Question: So I'm not sure whether this can be done or not, but I want to highlight certain scatter plot points on my graph whilst still retaining the original axis labels. This is a little snip of my data:-
'''
(0.5,0.525] 272
(0.925,0.95] 116
(0.975,1] 446
(1,1.025] 2840
(1.975,2] 974
(2,2.025] 1400
'''
I have a scatter plot of the first column as my x-axis and the second column as my y-axis. Currently I'm highlighting the points that I want (such as '(1,1.025] 2840'by adding it as a new legend entries series, but to get it to align horizontally with the original data I've had to number all the points from 1 onwards and add the horizontal axis labels that way, so that all the points that are highlighted mask the other points behind it that contain the horizontal data labels. Is there a way of overcoming this without formatting the data for the x-axis numerically? Or a way of incorporating the data labels separately?

Just to illustrate the problem, I've attached an image at the end of this post. The columns mzRange and Frequency on the left handside were used to plot the graphs, whilst the columns on the right handside of the graph were used to highlight the points on the bottom graph. However, as the x-axis is labelled with the bin ranges from the column on the left, it goes up in a numerical fashion as seen with the numbers on the left most column, meaning I have to use the position number of the bins to then place the highlighted points (as seen with the column on the right handside of the graph that goes 18,34,36 etc) which in turn hides the information of the m/z bin range. Hope this makes sense.
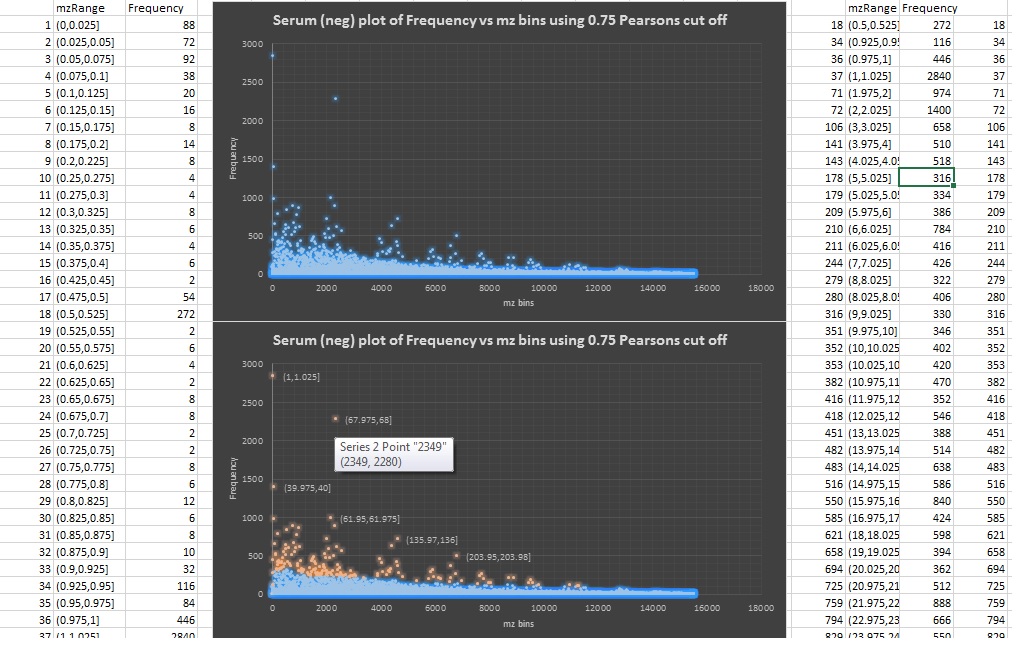
Answer: The data in the mzRange is not numeric. If it is used as the data source for the X axis, it will result in the data points being numbered ascending on the X axis.
The only way to plot over a data point is to use the exact X and Y values as the original data point. You could mark the highlights in a column next to the original mzRange column and then plot the whole column.
See this screenshot:

Note how the X axis has nothing in common with the values of column B, although that was used as the data source for the X axis. The red dot highlights are placed in the rows that determine the position on the X axis. This way, the label that appears when hovering over the data point remains intact.